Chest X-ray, AP view. Patient: 56 years old, sex F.
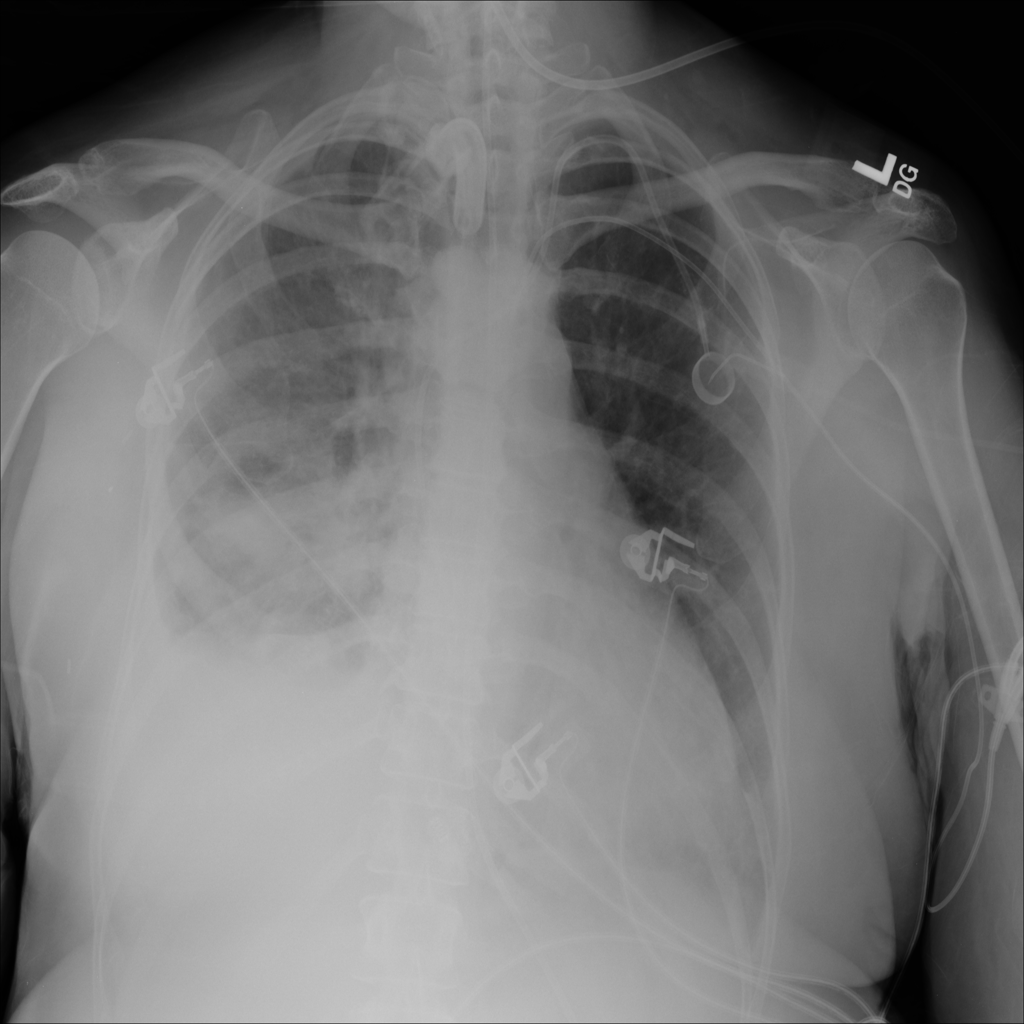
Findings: Atelectasis, Consolidation, Effusion